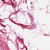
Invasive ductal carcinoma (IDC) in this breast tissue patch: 0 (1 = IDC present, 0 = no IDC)